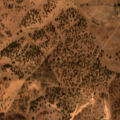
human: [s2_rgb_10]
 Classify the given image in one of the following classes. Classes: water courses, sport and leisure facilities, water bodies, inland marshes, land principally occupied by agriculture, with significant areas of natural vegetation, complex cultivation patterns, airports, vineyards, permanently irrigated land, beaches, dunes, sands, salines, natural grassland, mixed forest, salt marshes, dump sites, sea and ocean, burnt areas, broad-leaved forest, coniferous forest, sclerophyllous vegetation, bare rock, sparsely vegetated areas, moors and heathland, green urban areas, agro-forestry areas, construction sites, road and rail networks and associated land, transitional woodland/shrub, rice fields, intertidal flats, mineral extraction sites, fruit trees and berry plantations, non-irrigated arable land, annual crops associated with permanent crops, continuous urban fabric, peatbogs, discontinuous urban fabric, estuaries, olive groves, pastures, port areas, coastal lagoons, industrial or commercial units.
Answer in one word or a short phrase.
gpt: pastures, agro-forestry areas